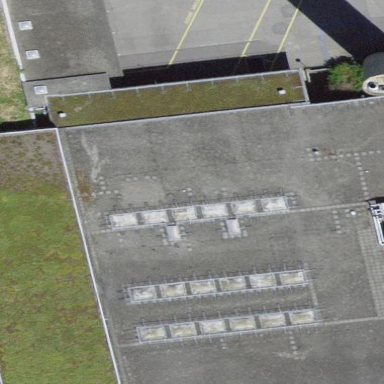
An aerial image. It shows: Hospital building.